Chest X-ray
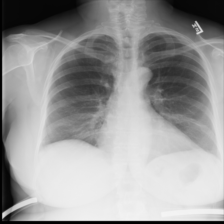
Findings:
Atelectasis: negative
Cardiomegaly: negative
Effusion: negative
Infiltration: negative
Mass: negative
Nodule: negative
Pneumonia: negative
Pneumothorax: negative
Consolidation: negative
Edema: negative
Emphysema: negative
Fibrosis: negative
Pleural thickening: negative
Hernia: negative